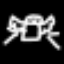
Label: angel